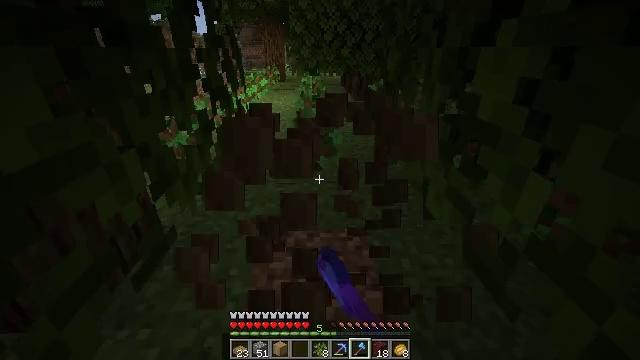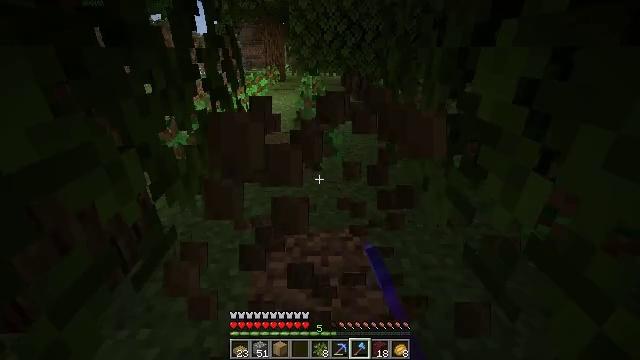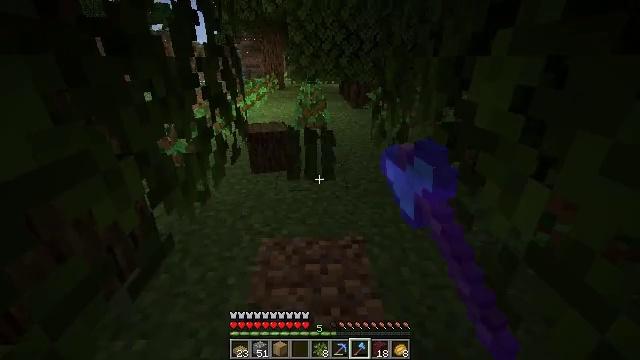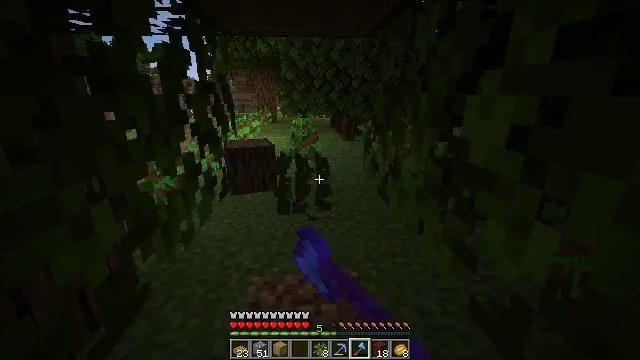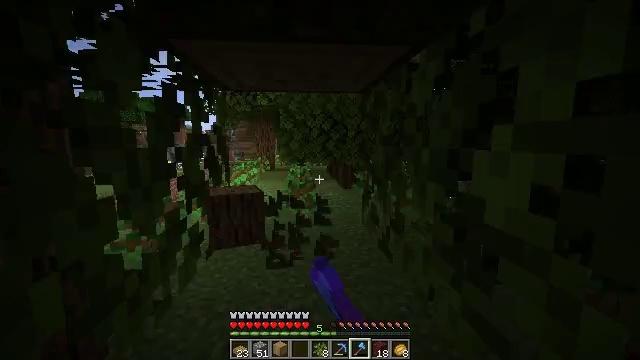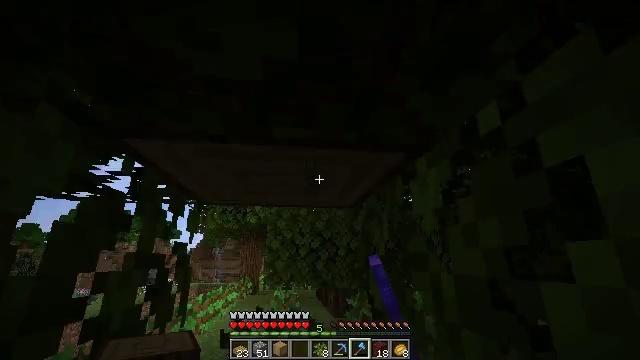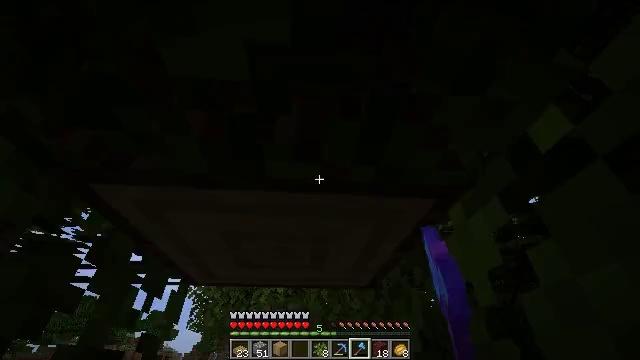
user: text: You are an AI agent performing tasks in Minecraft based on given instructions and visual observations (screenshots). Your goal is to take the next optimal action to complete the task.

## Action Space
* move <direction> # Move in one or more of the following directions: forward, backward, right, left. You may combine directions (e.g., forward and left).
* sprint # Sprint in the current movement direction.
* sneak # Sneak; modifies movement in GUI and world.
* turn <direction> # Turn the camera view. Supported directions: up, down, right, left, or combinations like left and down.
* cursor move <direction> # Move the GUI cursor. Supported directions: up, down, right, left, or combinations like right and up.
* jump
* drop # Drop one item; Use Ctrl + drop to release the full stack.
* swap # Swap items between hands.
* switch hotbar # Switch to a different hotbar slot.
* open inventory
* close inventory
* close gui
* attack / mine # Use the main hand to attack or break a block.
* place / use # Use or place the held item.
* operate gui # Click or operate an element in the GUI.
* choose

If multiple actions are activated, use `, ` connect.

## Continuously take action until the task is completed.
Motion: motion action
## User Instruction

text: Collect a sapling of oak.
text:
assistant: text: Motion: attack / mine
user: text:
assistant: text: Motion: turn up, attack / mine
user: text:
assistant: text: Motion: move forward, turn right and up
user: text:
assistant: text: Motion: move forward, turn up
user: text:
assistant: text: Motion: move forward, turn right and up
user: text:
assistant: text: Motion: move forward, turn left and up
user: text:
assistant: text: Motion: no_op